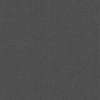
Label: dusty